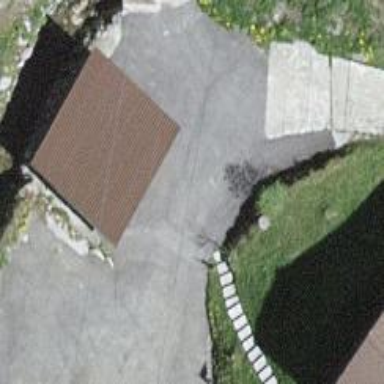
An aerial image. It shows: Carport building.